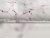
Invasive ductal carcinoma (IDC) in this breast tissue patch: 0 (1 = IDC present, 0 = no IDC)